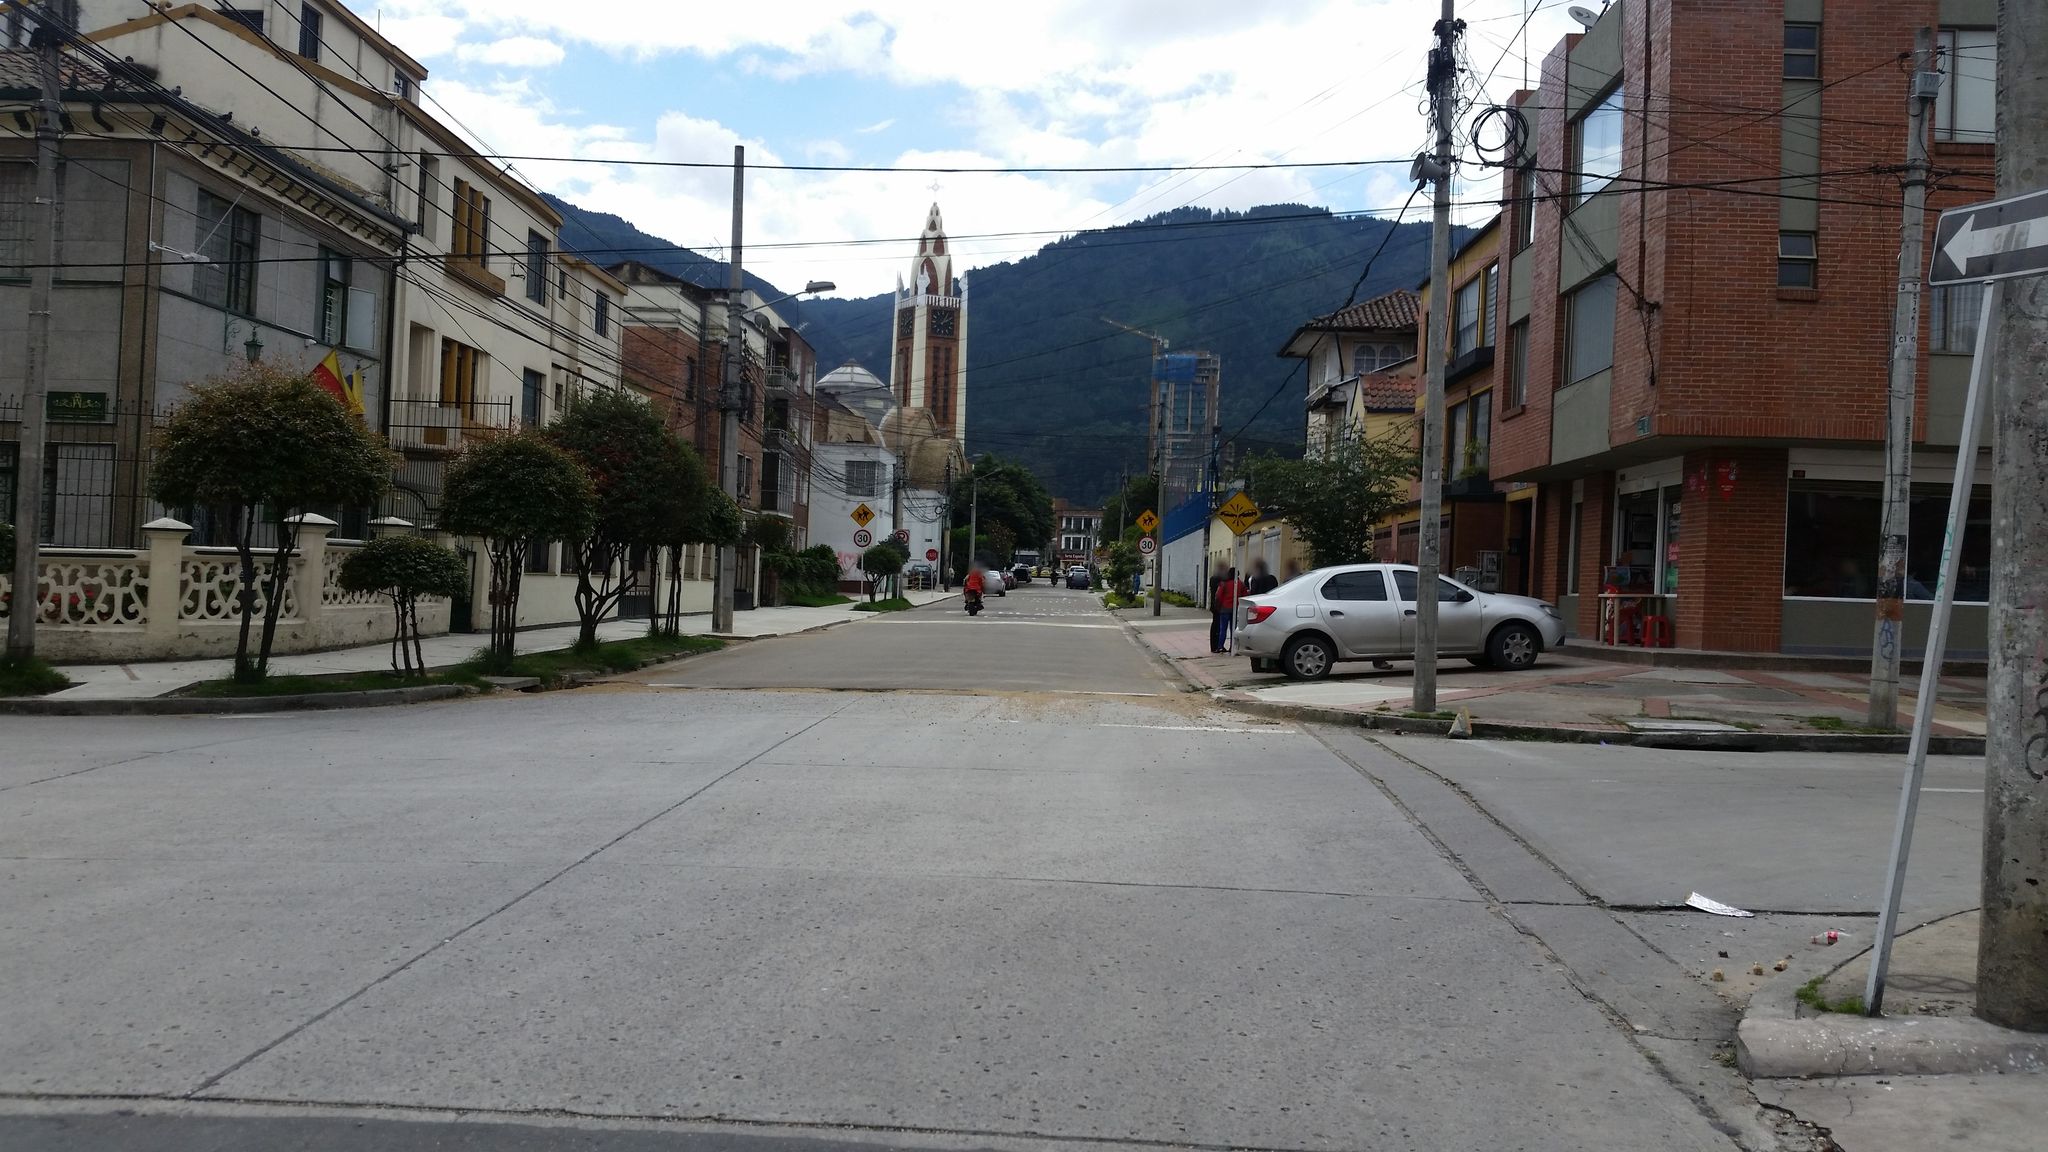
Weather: cloudy
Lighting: day
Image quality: good
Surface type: walking surface
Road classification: residential
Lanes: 2
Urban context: urban centre
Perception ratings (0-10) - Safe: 6.99, Lively: 8.21, Beautiful: 3.06, Boring: 4.19, Depressing: 3.79, Wealthy: 2.4